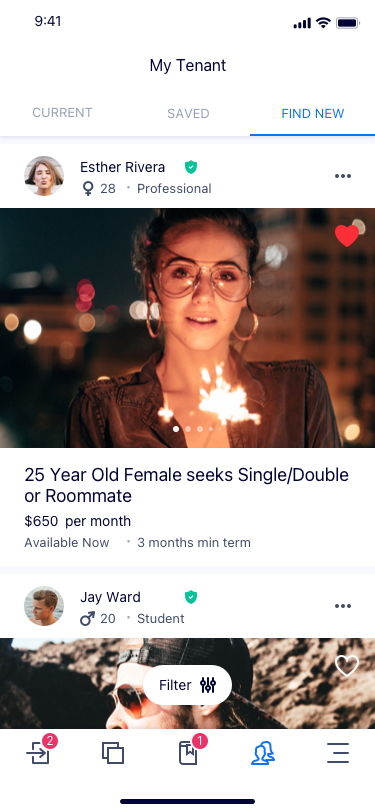
Text in this UI design:
25 Year Old Female seeks Single/Double or Roommate
$650
per month
Filter
current
saved
find new